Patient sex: M
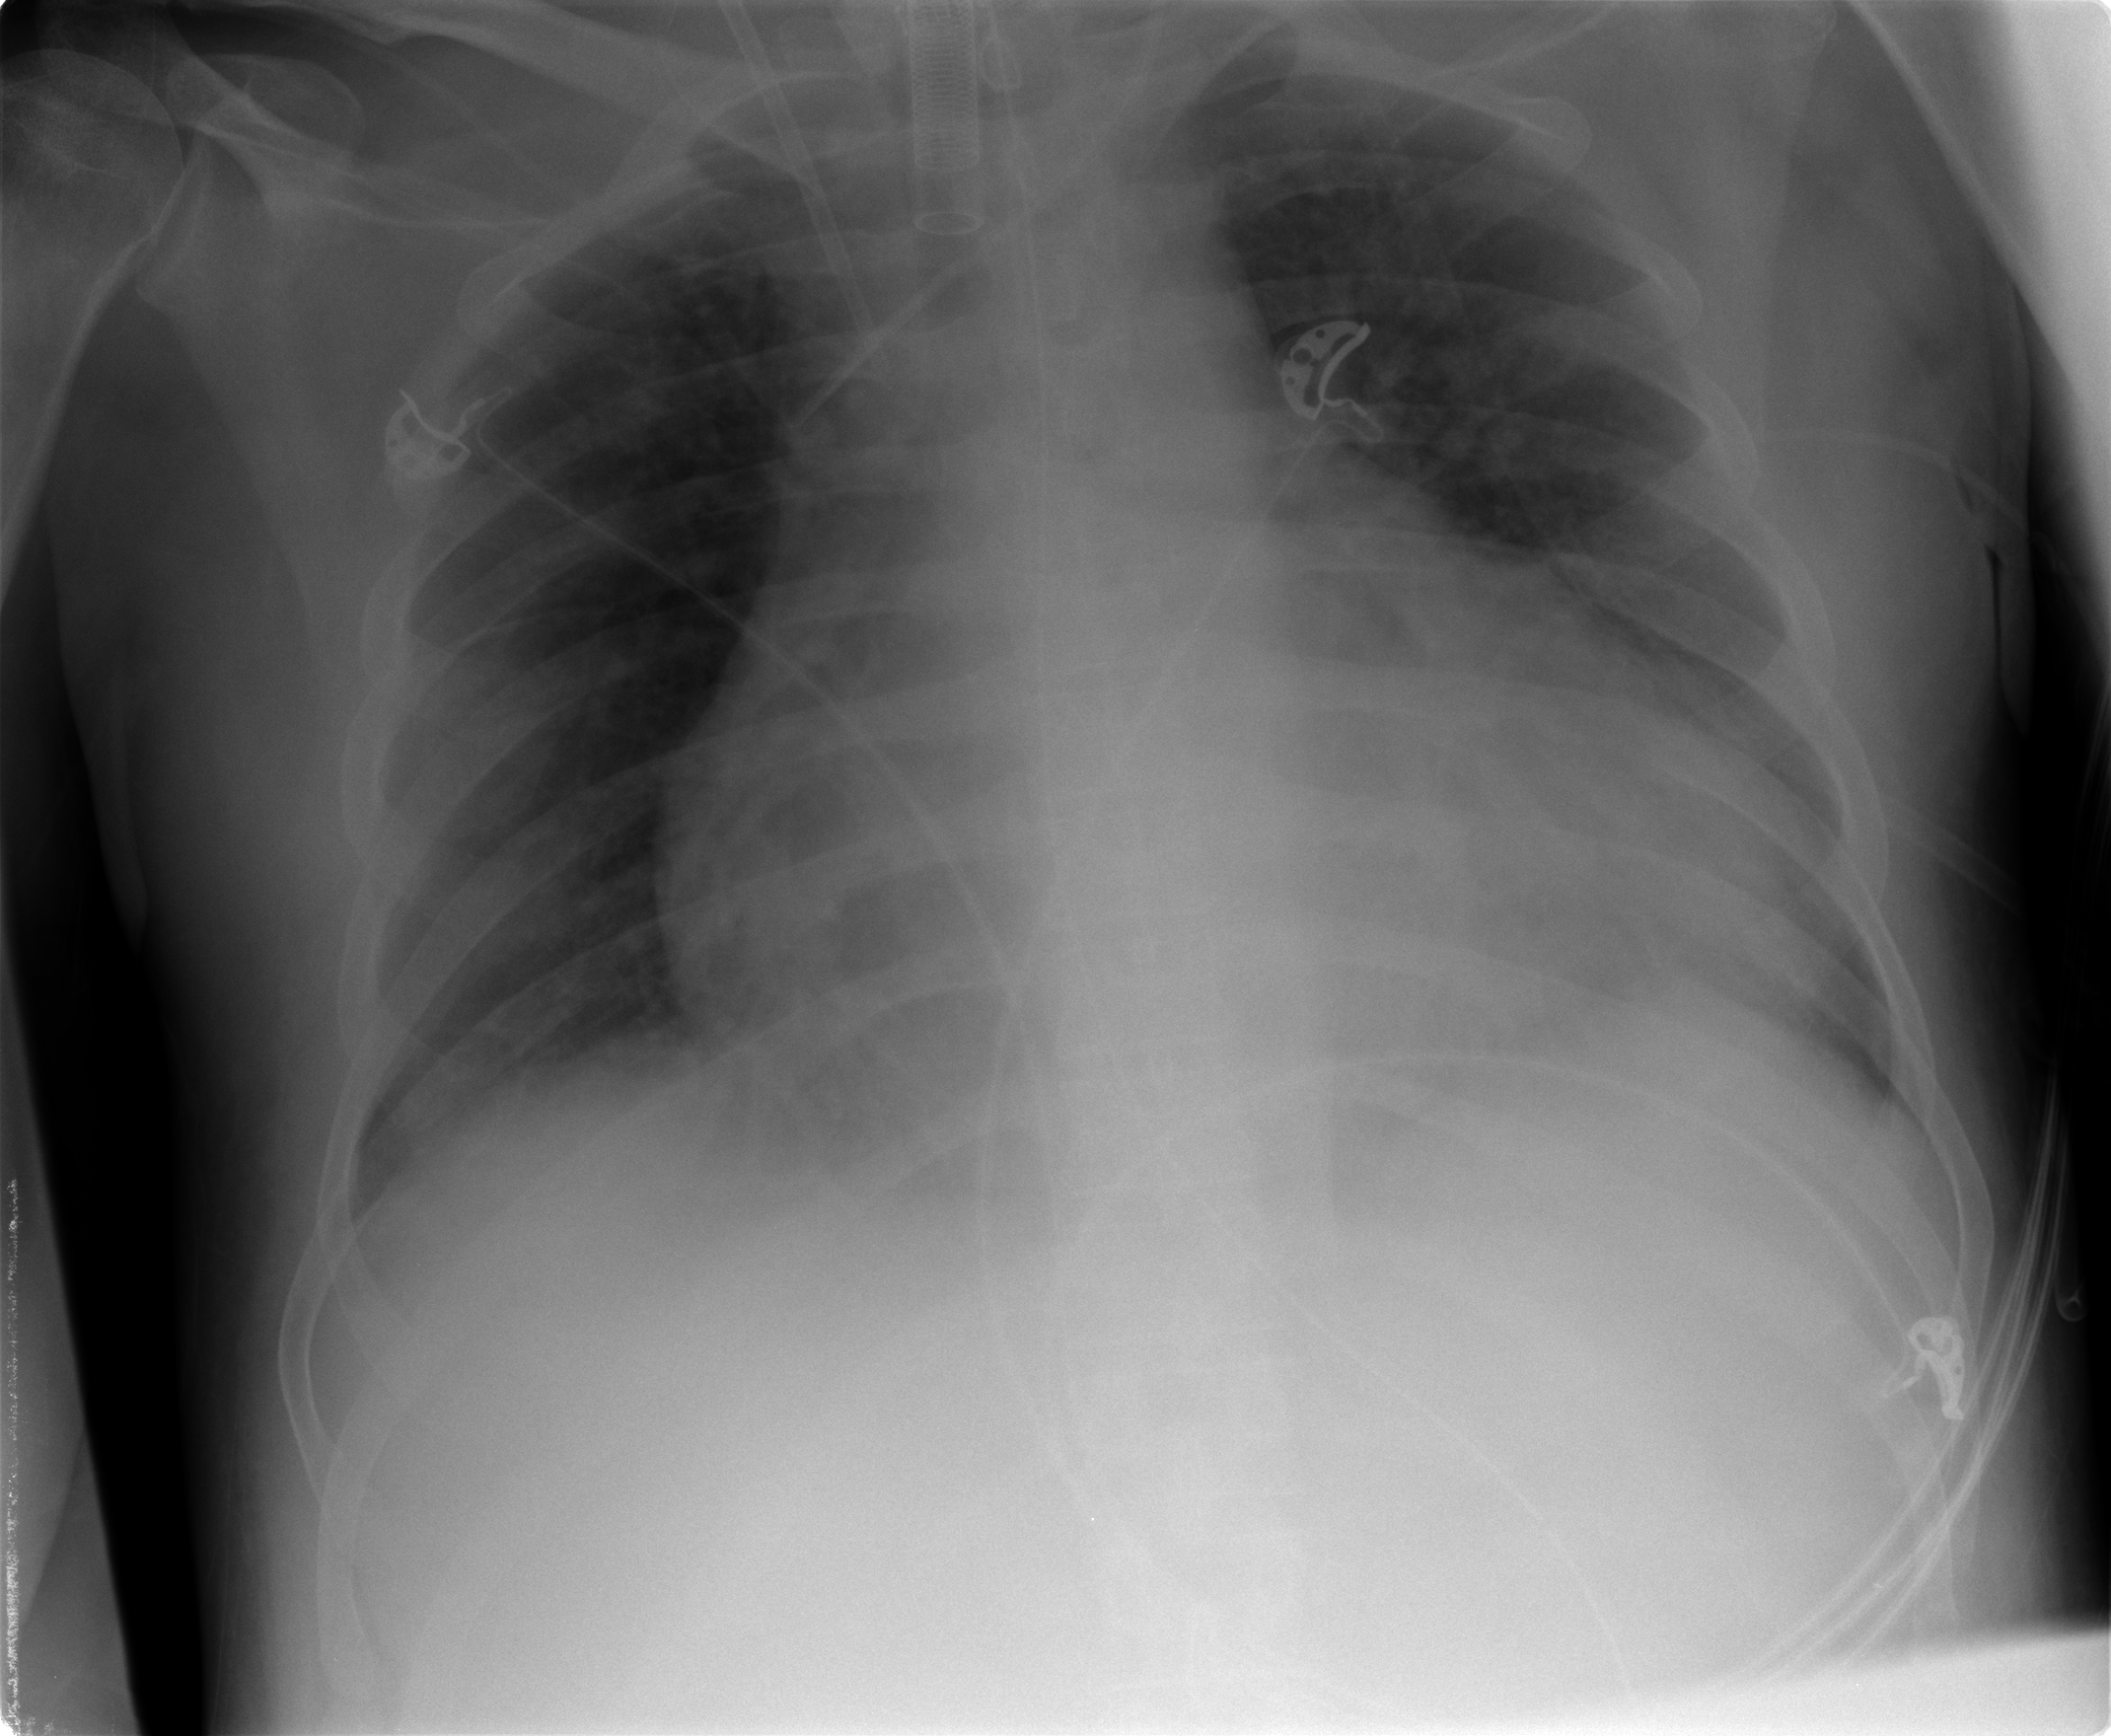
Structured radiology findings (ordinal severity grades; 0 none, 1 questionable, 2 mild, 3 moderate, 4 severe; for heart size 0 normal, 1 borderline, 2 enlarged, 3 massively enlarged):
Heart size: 3
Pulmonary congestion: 2
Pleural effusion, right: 0
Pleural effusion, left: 0
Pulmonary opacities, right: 1
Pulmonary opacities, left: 1
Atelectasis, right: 2
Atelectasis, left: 2